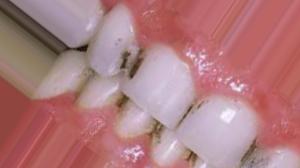
Condition: Tooth Discoloration